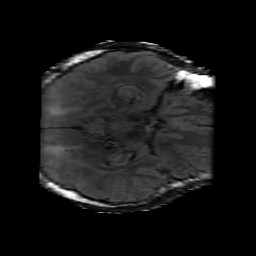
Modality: FLAIR
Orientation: axial
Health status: ill
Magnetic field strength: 3 T